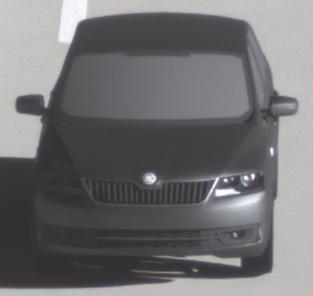
Make: Skoda
Model: Rapid
Detailed model: Rapid 1.2 Active Limousine
Model produced from: 2012/10
Model produced until: 2015/04
Doors: 5
Color: gray
Road condition: dry road
Daytime: morning or afternoon
Contrast: high contrast